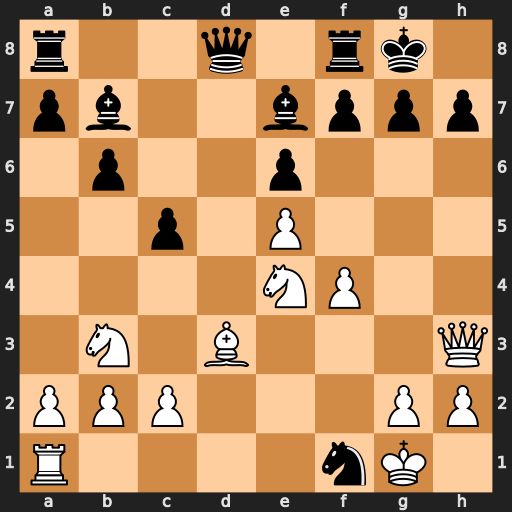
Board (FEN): r2q1rk1/pb2bppp/1p2p3/2p1P3/4NP2/1N1B3Q/PPP3PP/R4nK1
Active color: w
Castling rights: -
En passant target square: -
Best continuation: Nf6+ gxf6 Qxh7#